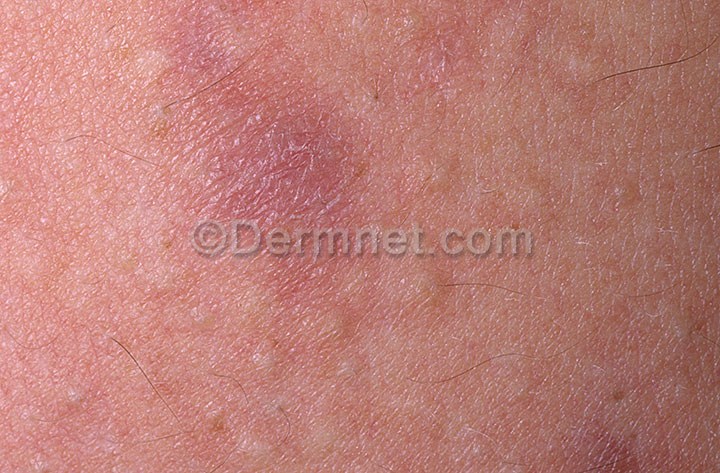
Disease: Acne and Rosacea Photos